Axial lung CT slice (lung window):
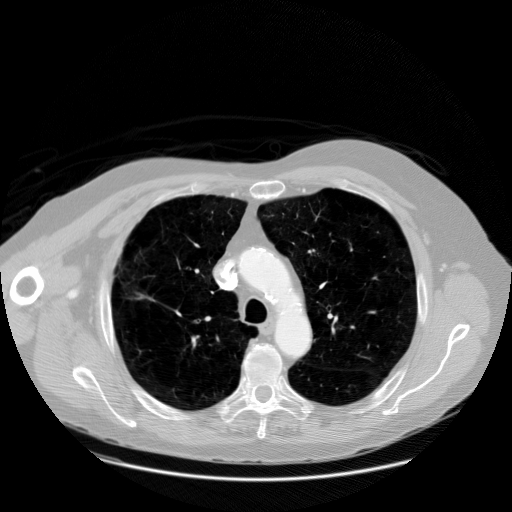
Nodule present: no